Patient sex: M
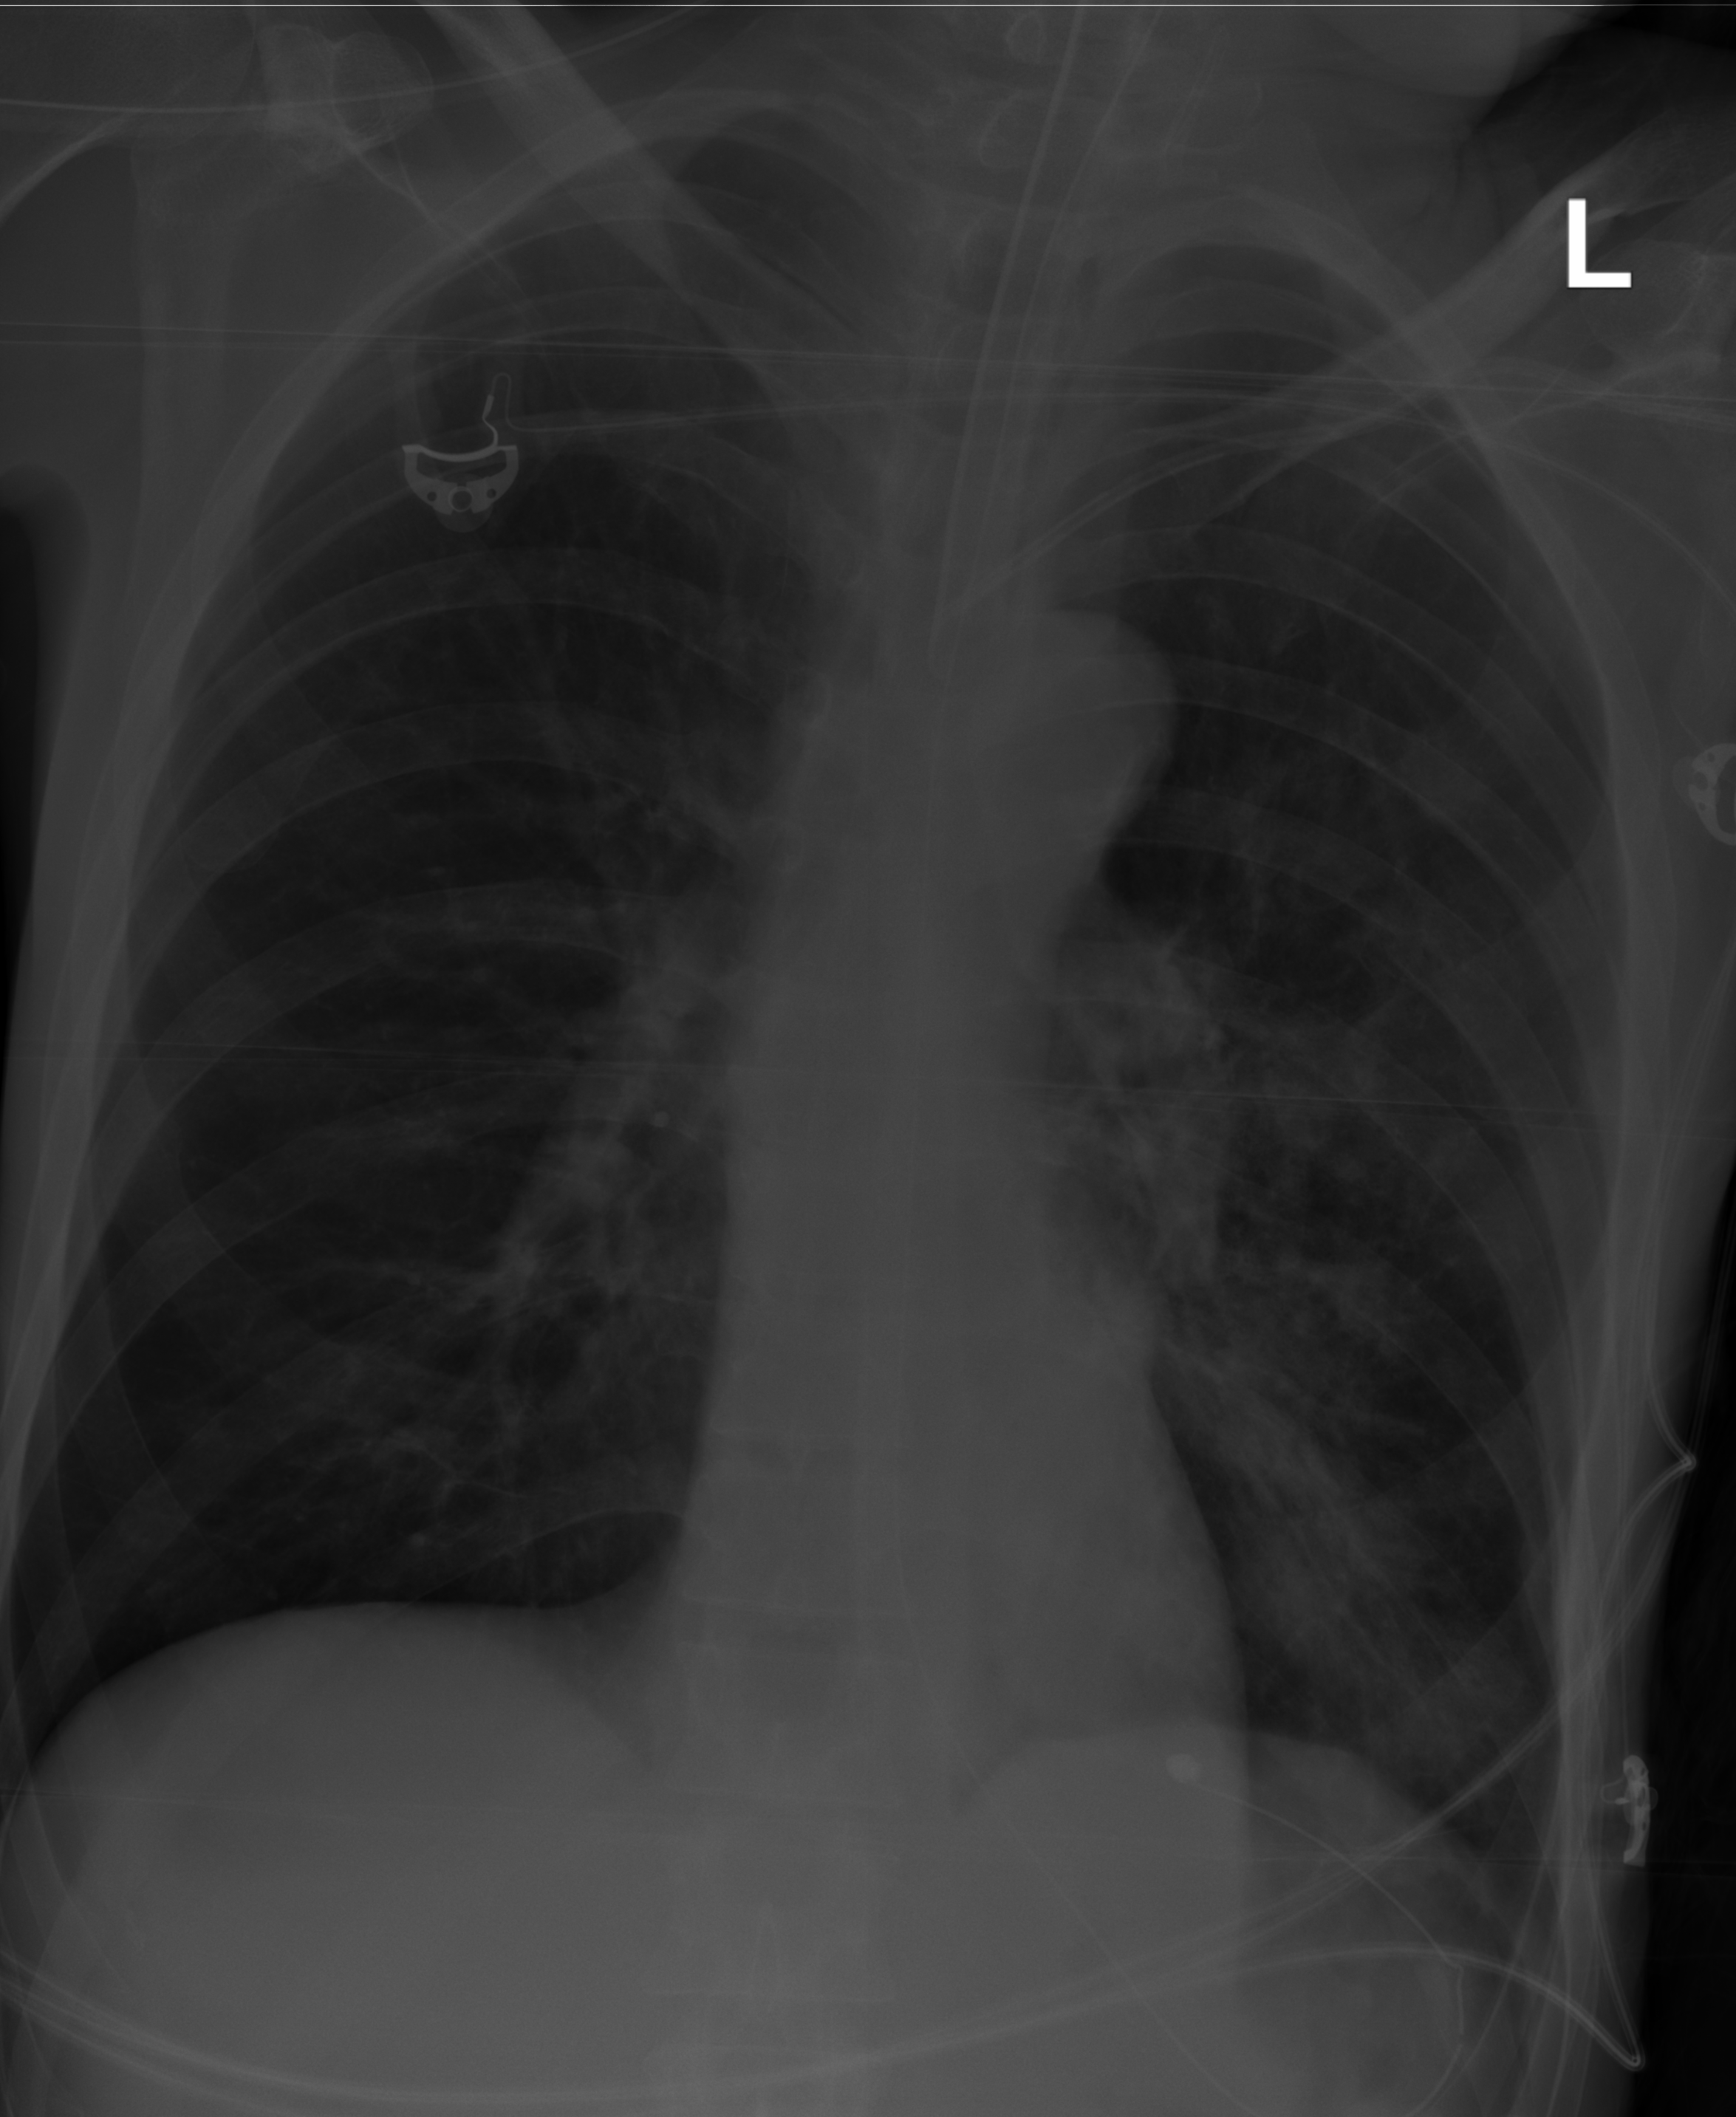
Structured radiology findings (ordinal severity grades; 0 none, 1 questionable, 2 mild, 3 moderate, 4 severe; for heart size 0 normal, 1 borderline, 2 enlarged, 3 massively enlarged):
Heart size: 0
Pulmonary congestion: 0
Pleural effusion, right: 0
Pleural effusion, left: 0
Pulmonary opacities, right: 0
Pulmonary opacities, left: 2
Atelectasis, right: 0
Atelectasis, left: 0